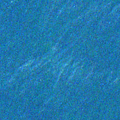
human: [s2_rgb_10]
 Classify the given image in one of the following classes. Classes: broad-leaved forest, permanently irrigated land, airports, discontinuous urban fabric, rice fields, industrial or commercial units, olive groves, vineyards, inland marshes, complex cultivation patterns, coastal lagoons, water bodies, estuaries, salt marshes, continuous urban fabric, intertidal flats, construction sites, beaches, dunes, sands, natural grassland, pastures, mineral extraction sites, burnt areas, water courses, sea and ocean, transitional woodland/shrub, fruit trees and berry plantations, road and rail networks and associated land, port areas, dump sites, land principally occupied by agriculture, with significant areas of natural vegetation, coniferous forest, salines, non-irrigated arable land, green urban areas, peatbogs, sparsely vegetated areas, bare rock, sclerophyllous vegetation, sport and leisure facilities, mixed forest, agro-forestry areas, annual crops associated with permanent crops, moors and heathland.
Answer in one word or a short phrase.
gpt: sea and ocean